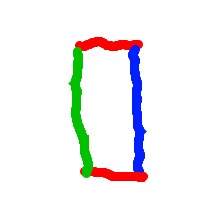
Shape: rectangle